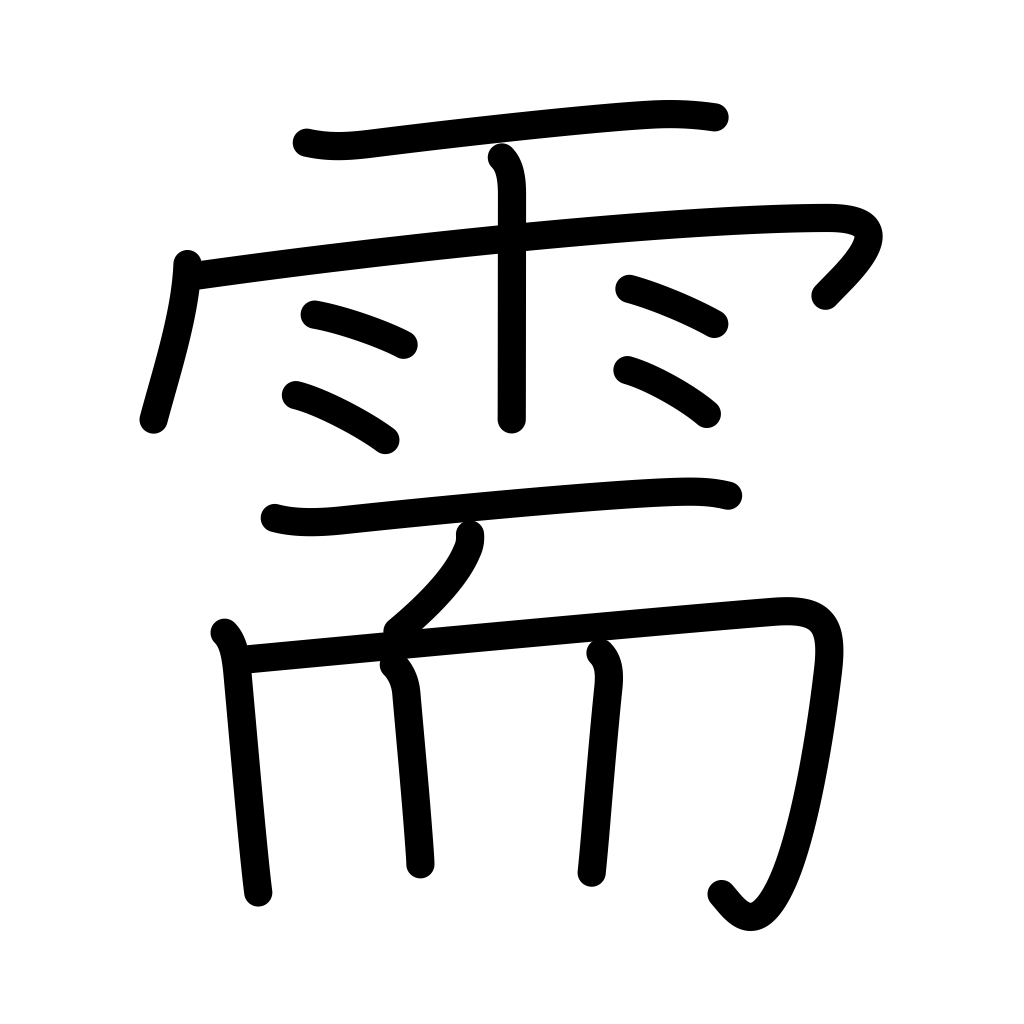
Meaning: demand, request, need